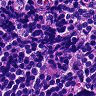
Metastatic tissue present: no